Interaction volume radius: 10 \u00c5
Interaction volume height: 25 \u00c5
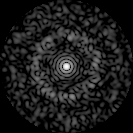
Disorder parameter: 0.8394